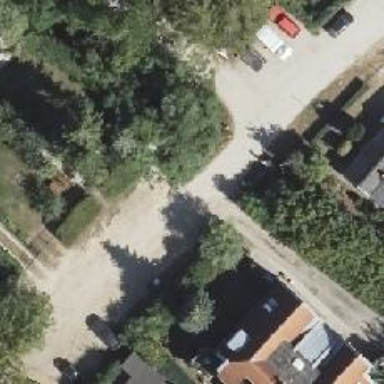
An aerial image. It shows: Residential road with no sidewalk.